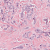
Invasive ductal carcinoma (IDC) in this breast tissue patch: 1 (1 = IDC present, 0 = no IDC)